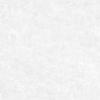
Label: no_change